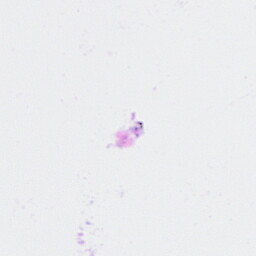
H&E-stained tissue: Ovarian